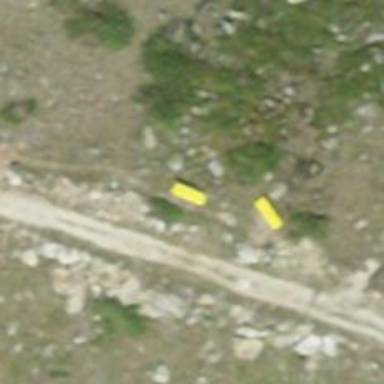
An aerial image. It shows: Bench for seating.